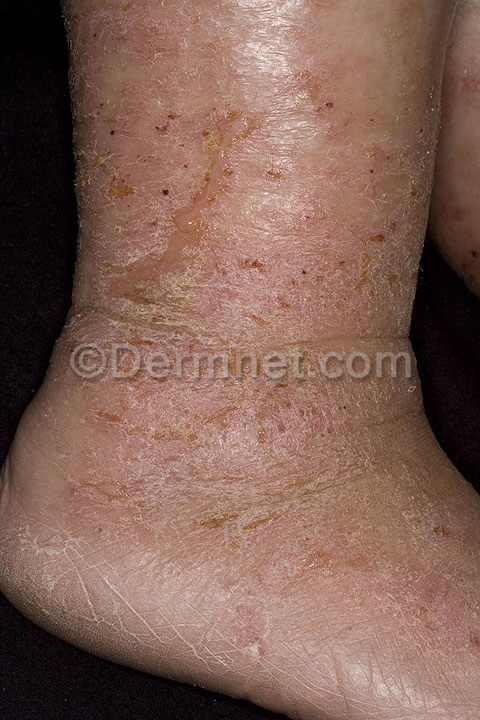
Disease: Eczema Photos